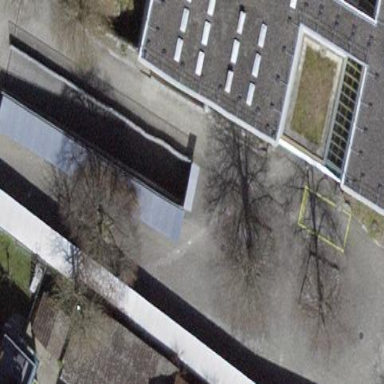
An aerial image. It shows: Bicycle parking area.